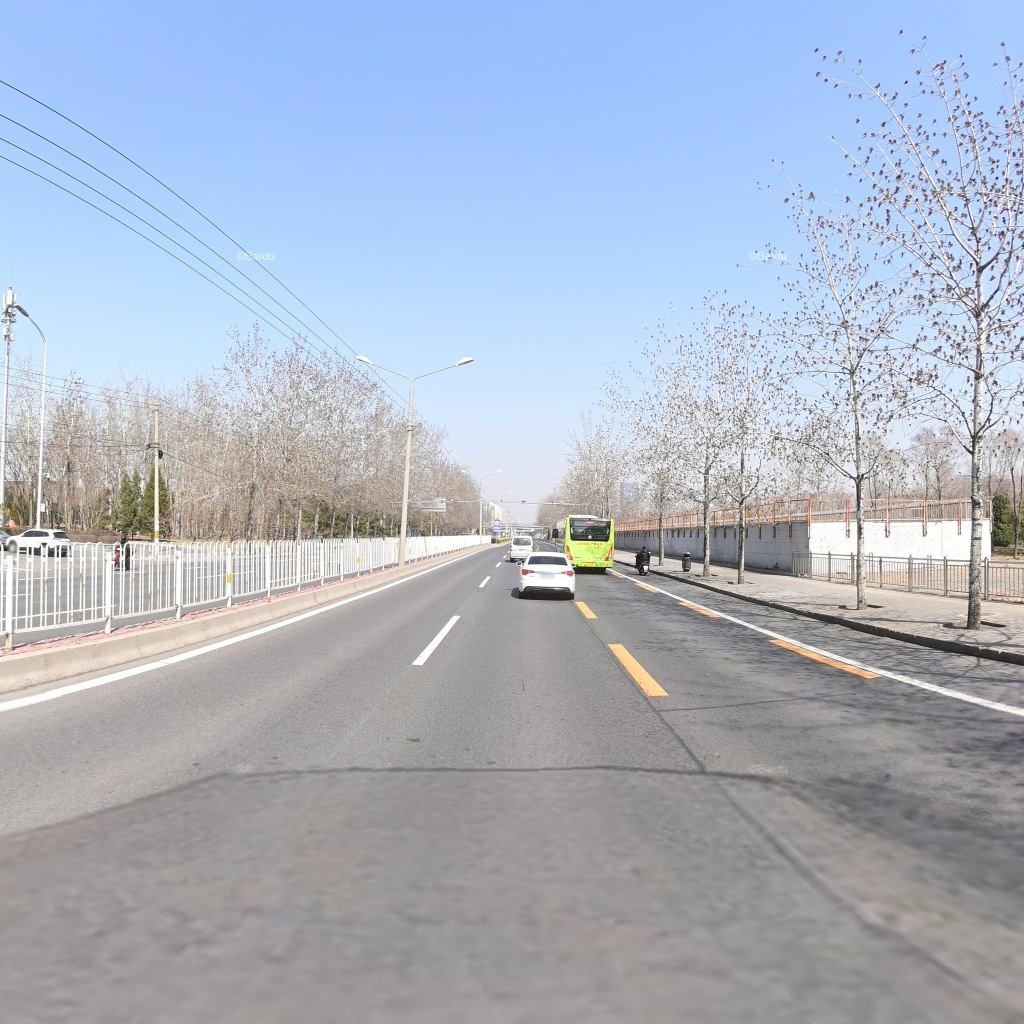
Region: Chaoyang
Road damage annotations: longitudinal patch, transverse patch